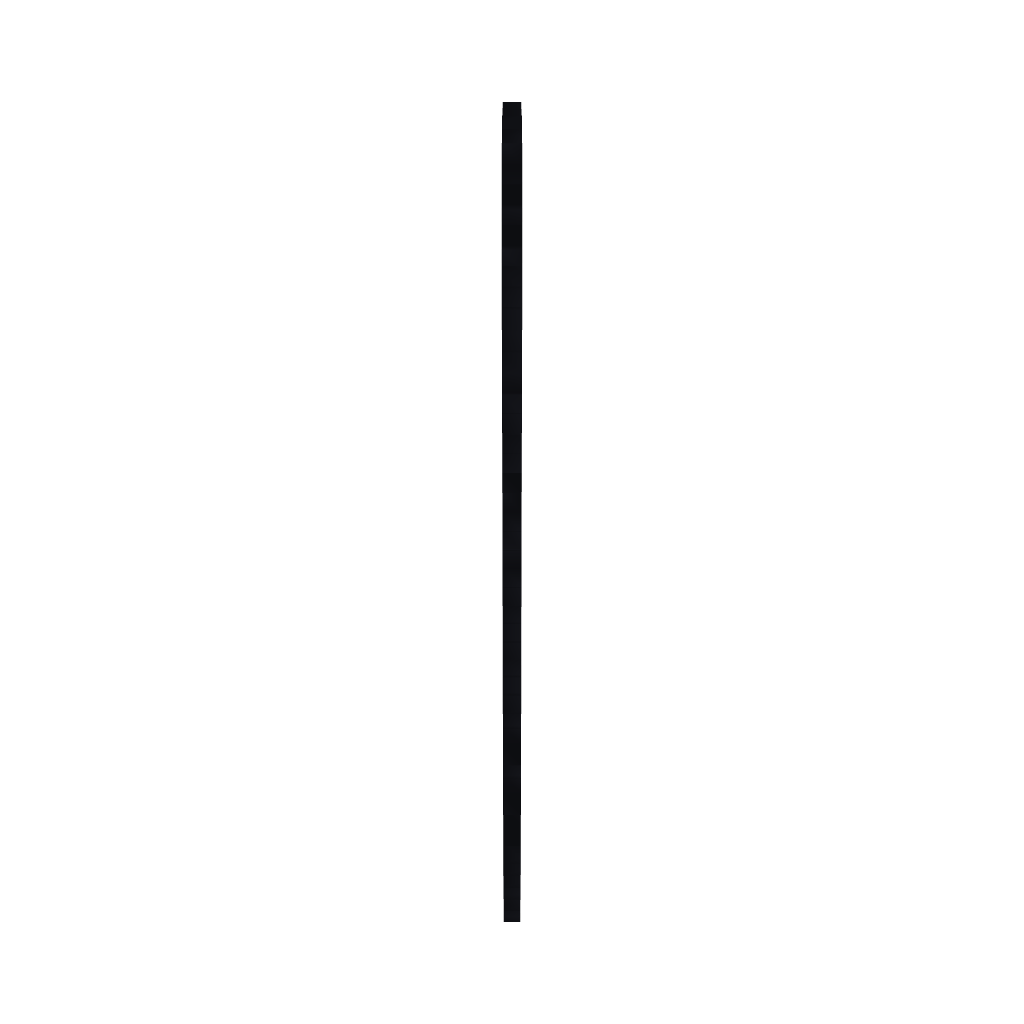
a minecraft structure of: Slurm can